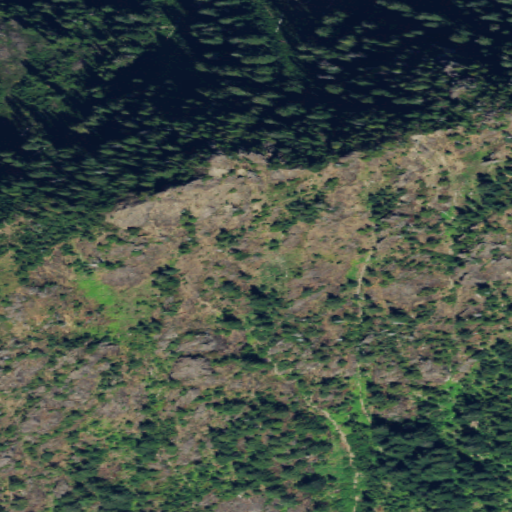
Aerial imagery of mountain in Washington named Dry Mountain containing evergreen forest, shrub, grassland, and barren land